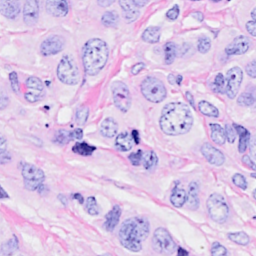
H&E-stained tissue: Breast